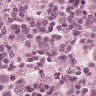
Metastatic tissue present: yes